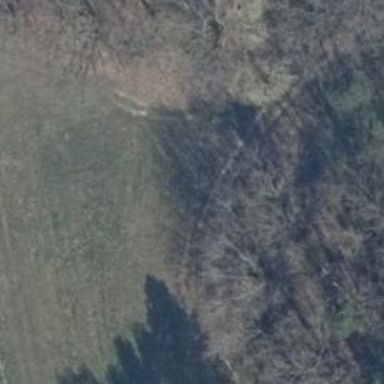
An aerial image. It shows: Track with grade 5 tracktype.